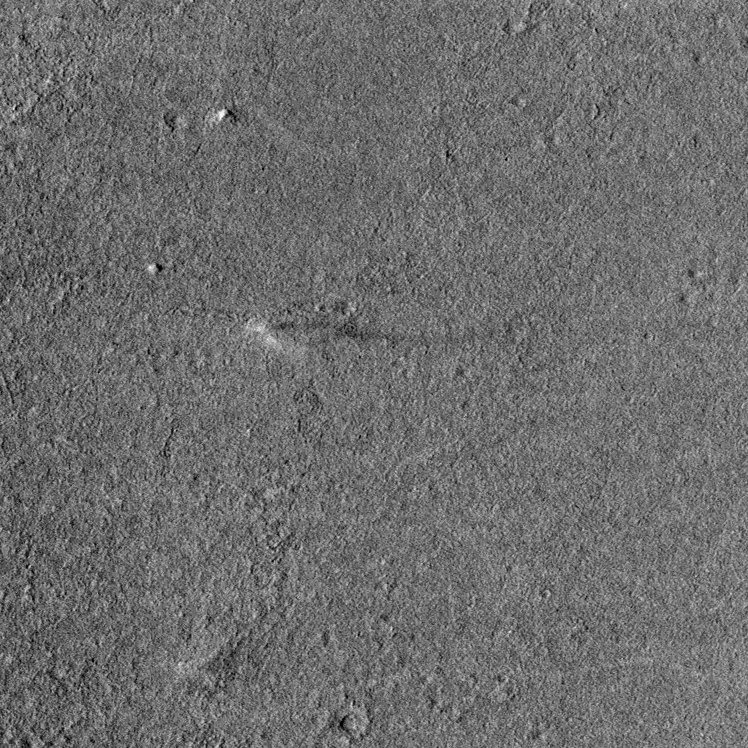
Label: dustdevil